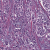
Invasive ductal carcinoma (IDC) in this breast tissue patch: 1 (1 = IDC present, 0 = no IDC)